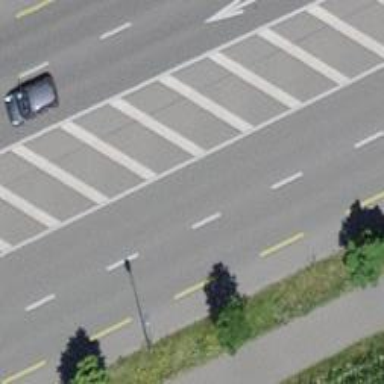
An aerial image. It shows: Secondary road with asphalt surface. It has separate cycle lane and sidewalk.